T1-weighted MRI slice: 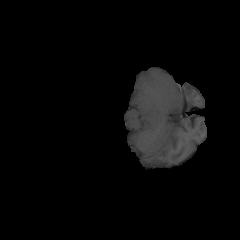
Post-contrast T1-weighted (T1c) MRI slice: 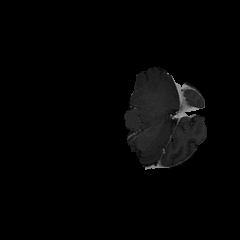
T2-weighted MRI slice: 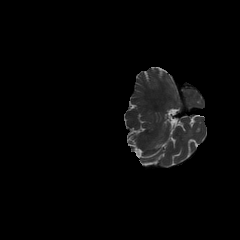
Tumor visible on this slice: no